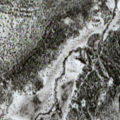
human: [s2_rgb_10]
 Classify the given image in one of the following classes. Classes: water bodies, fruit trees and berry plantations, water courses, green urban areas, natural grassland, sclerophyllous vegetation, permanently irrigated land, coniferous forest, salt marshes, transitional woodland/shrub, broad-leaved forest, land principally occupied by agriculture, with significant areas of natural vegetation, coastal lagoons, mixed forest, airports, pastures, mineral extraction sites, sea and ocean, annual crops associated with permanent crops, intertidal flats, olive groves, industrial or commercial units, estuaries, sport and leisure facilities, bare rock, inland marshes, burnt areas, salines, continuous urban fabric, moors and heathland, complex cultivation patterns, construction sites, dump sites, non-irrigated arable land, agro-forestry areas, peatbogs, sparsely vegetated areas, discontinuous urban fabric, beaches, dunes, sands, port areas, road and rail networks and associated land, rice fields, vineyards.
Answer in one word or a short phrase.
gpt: coniferous forest, peatbogs